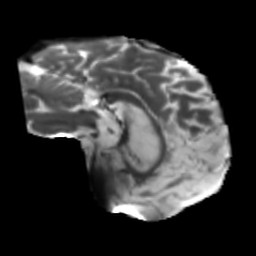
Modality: T2w
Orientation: sagittal
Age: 56
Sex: male
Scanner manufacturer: siemens
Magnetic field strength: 3 T
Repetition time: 5.25 s
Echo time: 0.08 s